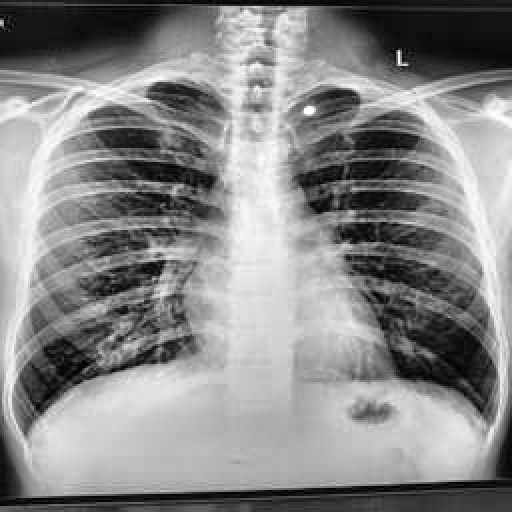
Finding: TUBERCULOSIS